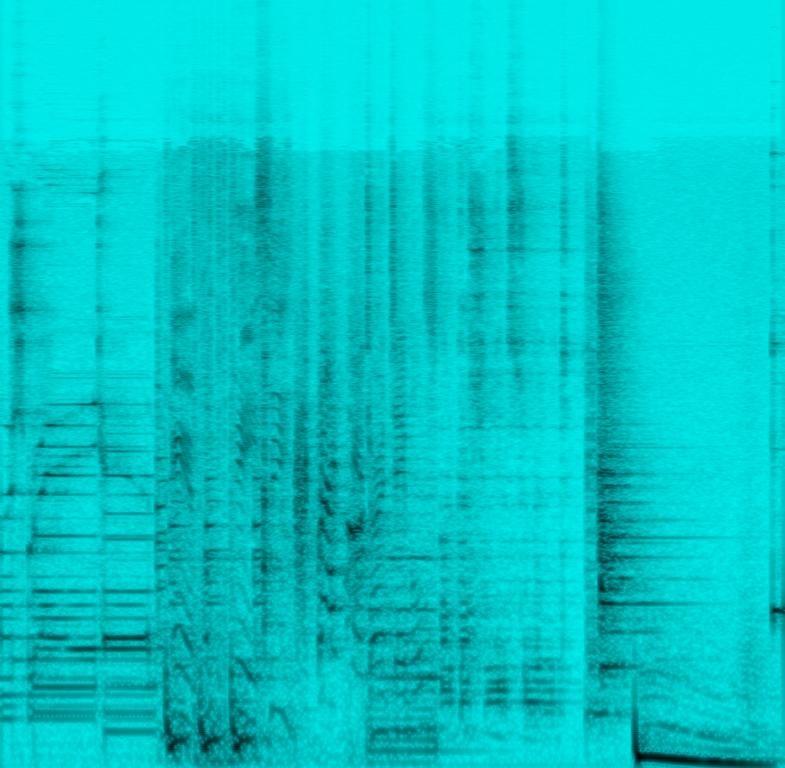
This audio clip features a tom roll followed by a descending slide on the bass. This is followed by the sound of two different calling bells one after the other. Four different voices call out numbers one through four in ascending order one after the other. This is followed by a pattern played on a drum machine. This song can be played at a DJ party.